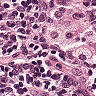
Metastatic tissue present: no